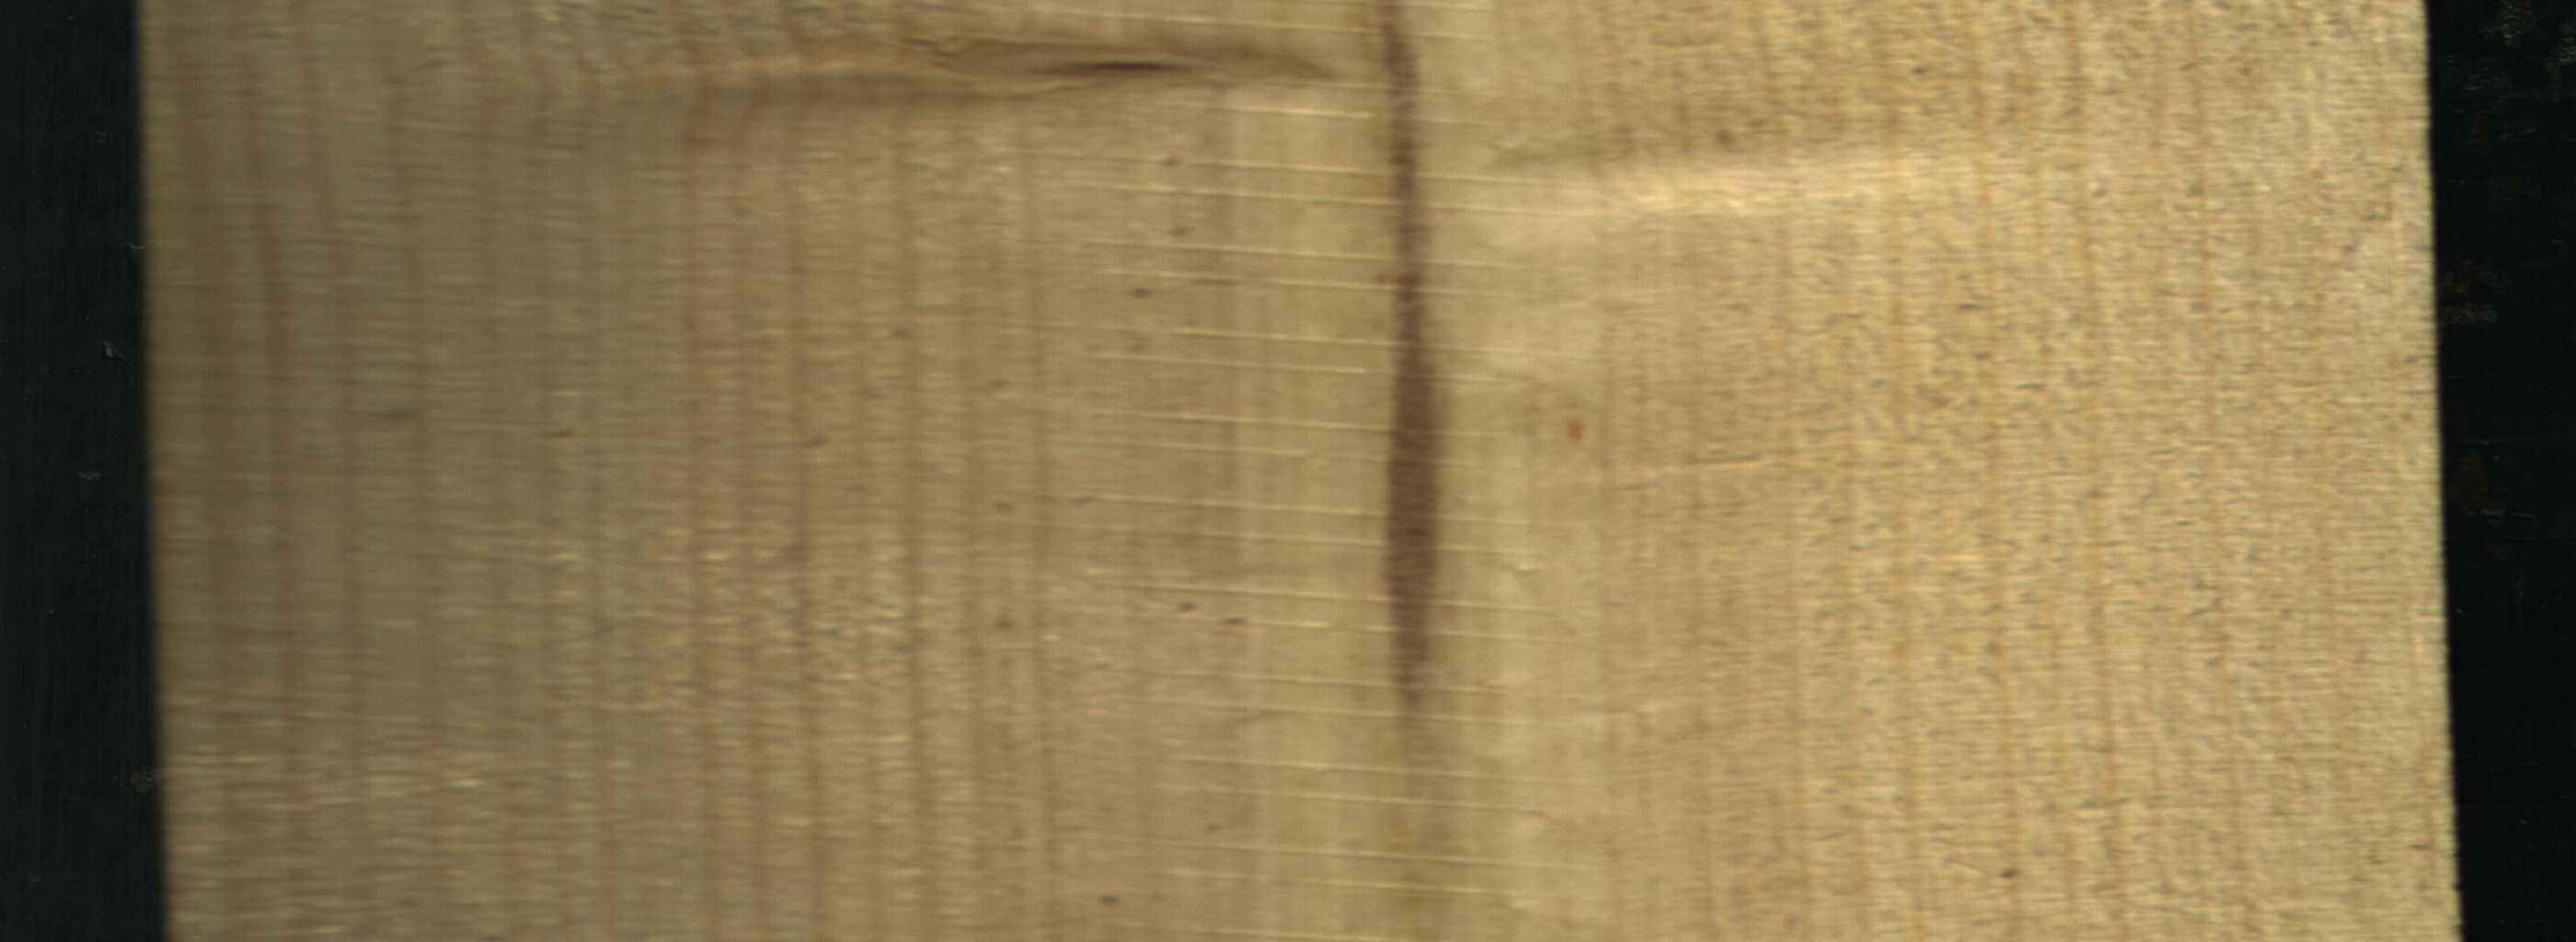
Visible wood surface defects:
Marrow
Live_Knot